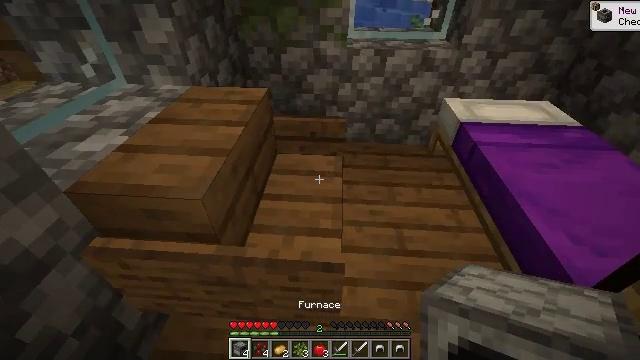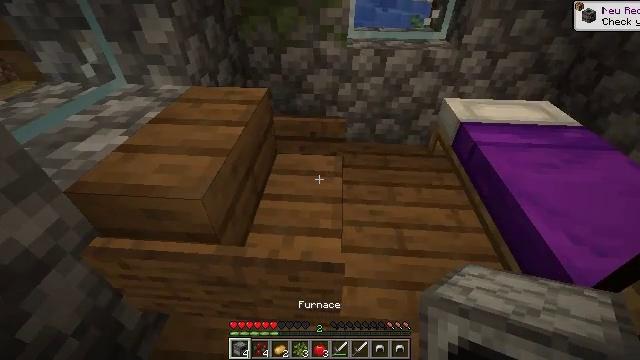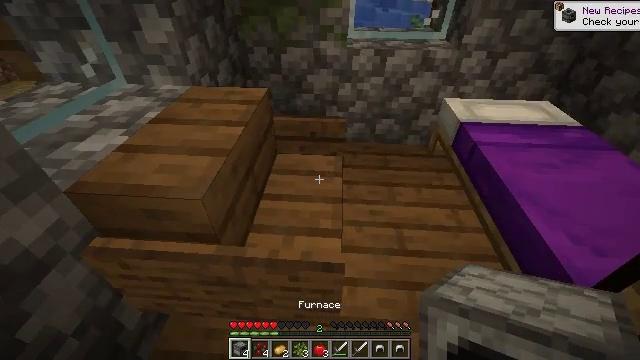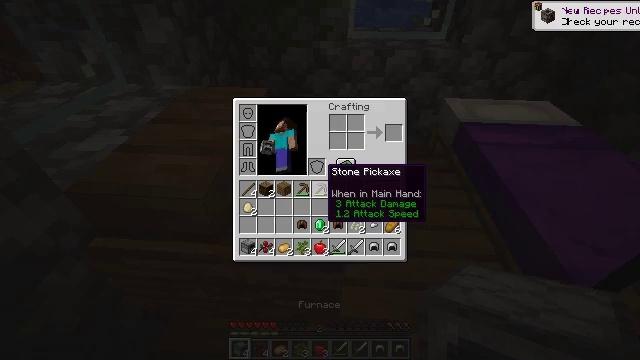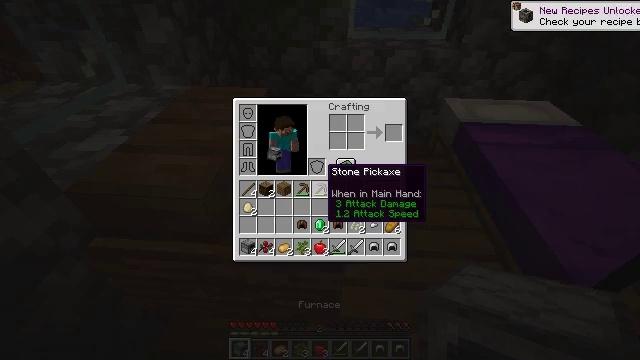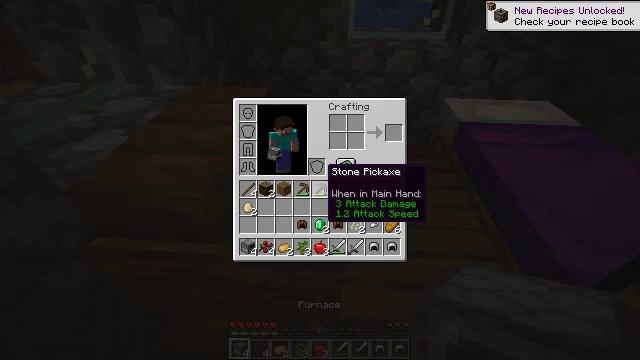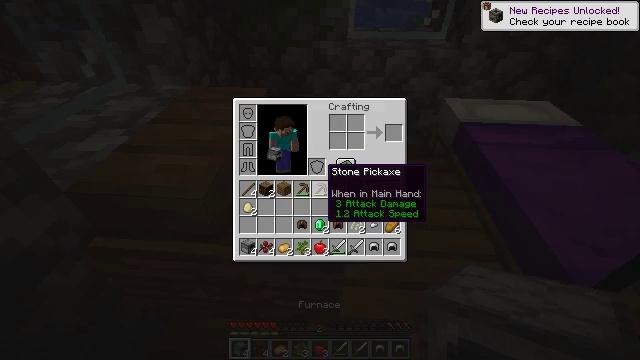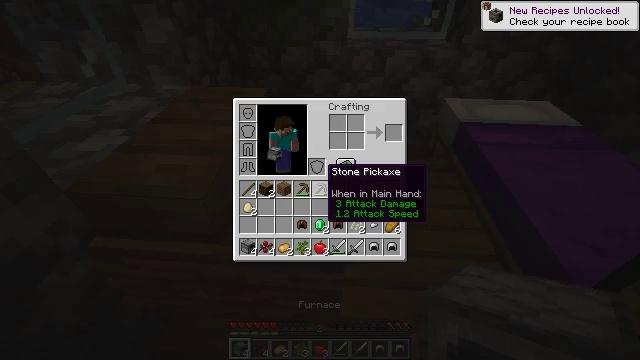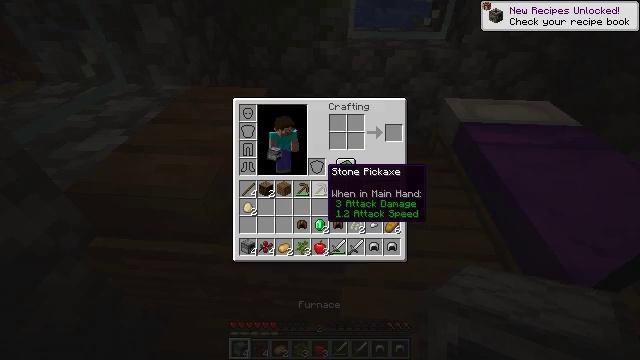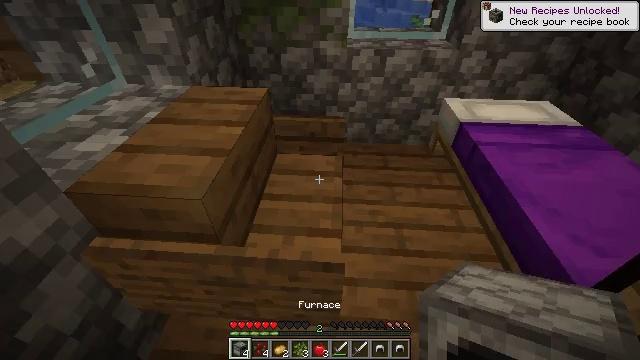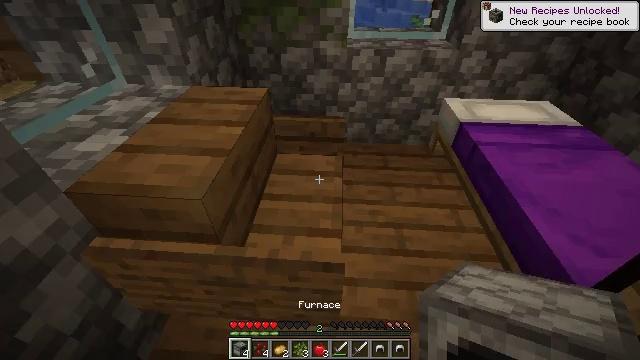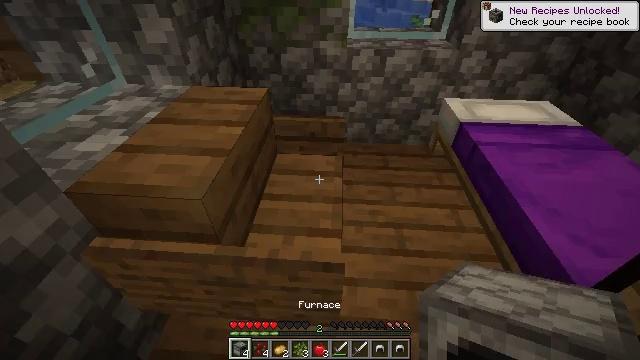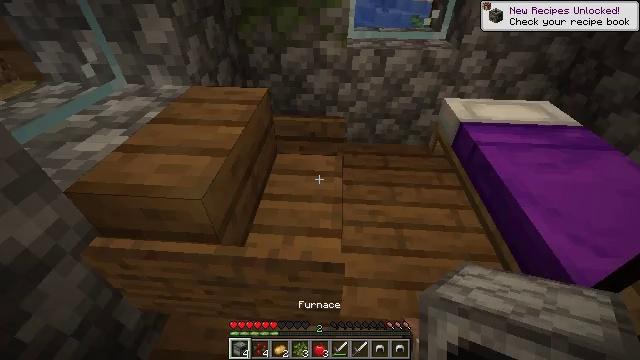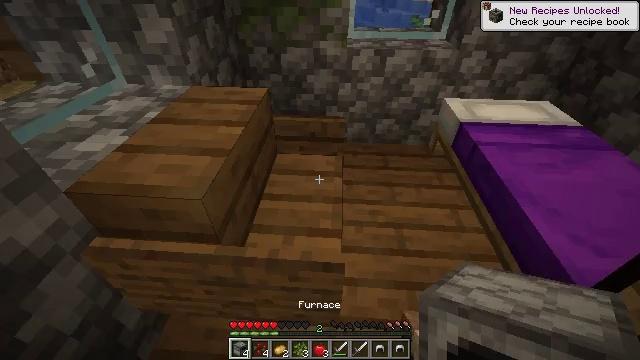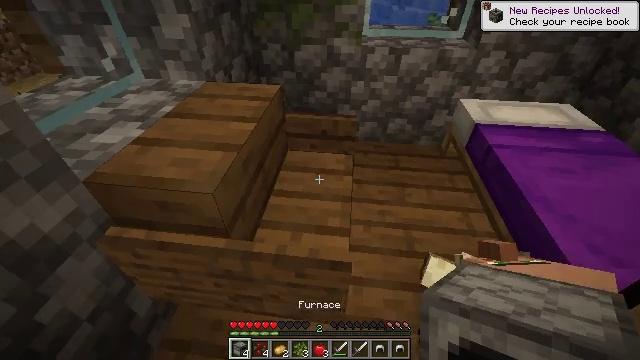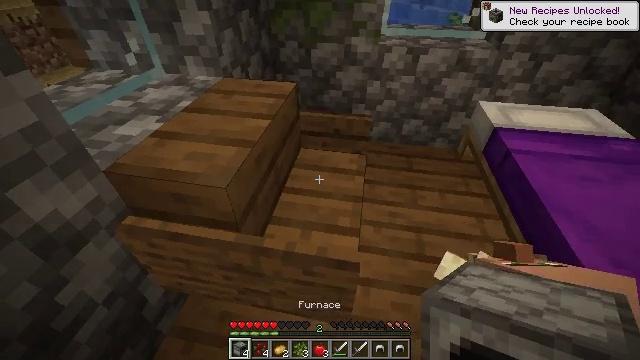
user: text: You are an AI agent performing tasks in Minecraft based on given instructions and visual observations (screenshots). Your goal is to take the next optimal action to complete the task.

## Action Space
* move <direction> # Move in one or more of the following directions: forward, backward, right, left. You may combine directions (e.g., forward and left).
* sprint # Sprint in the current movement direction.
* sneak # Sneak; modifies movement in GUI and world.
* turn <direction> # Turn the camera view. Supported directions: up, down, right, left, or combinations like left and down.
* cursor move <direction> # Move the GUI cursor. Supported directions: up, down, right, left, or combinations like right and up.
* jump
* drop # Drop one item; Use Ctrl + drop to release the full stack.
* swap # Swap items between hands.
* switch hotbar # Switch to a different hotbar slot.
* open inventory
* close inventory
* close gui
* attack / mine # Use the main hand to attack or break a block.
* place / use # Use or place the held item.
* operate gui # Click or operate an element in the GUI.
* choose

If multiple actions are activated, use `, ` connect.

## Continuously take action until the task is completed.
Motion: motion action
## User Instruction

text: Mine the spruce wall sign.
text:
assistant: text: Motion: no_op
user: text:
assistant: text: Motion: no_op
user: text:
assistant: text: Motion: close inventory
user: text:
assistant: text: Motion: close inventory
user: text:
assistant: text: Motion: close inventory
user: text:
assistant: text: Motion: open gui
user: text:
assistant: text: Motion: no_op
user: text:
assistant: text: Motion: no_op
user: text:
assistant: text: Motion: no_op
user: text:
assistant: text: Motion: close gui
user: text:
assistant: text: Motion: open inventory
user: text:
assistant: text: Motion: open inventory
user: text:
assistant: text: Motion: no_op
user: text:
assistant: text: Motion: turn left
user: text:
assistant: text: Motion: turn left
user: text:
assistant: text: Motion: turn left
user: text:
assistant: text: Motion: attack / mine
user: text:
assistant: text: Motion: attack / mine
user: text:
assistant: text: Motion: attack / mine
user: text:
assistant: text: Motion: attack / mine
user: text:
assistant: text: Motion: attack / mine
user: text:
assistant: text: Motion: no_op
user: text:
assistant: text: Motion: no_op
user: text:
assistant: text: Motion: move right
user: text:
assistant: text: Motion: move right
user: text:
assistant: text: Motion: move right, turn left
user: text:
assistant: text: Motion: move right, turn left
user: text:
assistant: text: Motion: move right, turn left
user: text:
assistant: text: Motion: move right, turn left
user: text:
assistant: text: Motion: move right, turn left